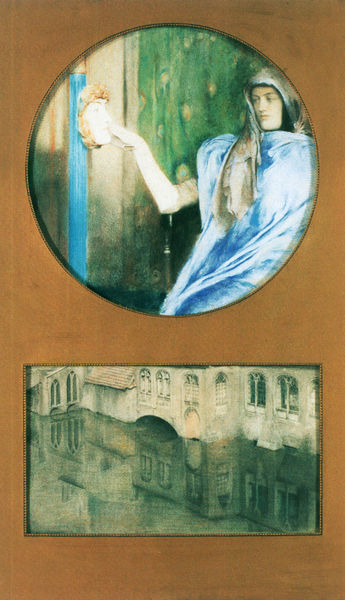
Titel: Secret-Reflet
Künstler: Fernand Khnopff
Institution: Brügge, Groeningenmuseum
Schlagwörter: blau, gemälde, wasser, grün, stadt, blumen, braun, fenster, frau, schwarz, strasse, säule, weiss, dach, gebäude, haus, rosen, rot, schleier, tuch, malerei, architektur, arm, rahmen, vorhang, häuser, spiegelung, kanal, hochwasser, gold, kreis, rund, rundbild, tondo, bogen, venedig, jugendstil, tapete, maske, medaillon, rechteck, ferdinand, böcklin, überschwemmung, vorhand, bau, wasswe, brügge, fernand, mort, zwei bilder, knopff, #rechteck, bäcklin, #schleir